Question: '''
import numpy as np
import random
m,n,p=5,5,4
arr=np.zeros((p,n,m))
def insertingArray(arr):
for k in range(p):
for i in range(m):
for j in range(n):
arr[i][j][k]=random.randint(1,10)
insertingArray(arr)
print(arr)
'''
This is the output after running.

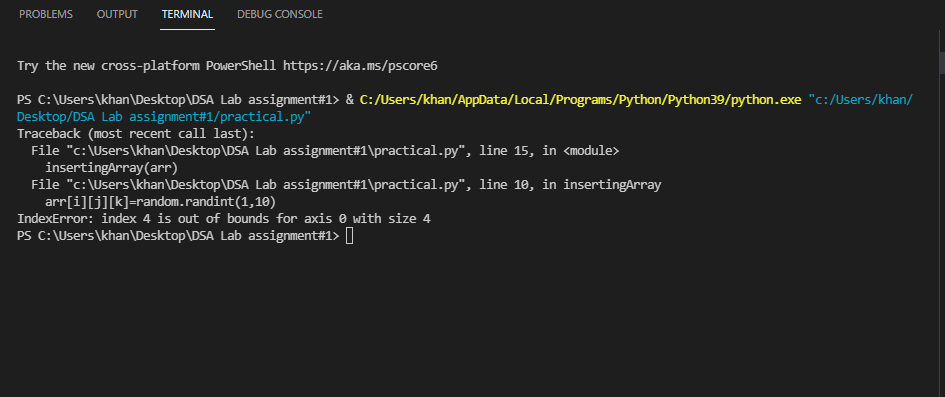
Answer: You confused with the sizes so you get index out of range error
try:
'''
import numpy as np
import random
m,n,p=5,5,4
arr=np.zeros((p,n,m))
def insertingArray(arr):
for k in range(p):
for i in range(n):
for j in range(m):
arr[k][i][j]=random.randint(1,10)
insertingArray(arr)
print(arr)
'''